Interaction volume radius: 10 \u00c5
Interaction volume height: 10 \u00c5
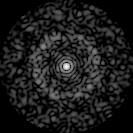
Disorder parameter: 0.8334